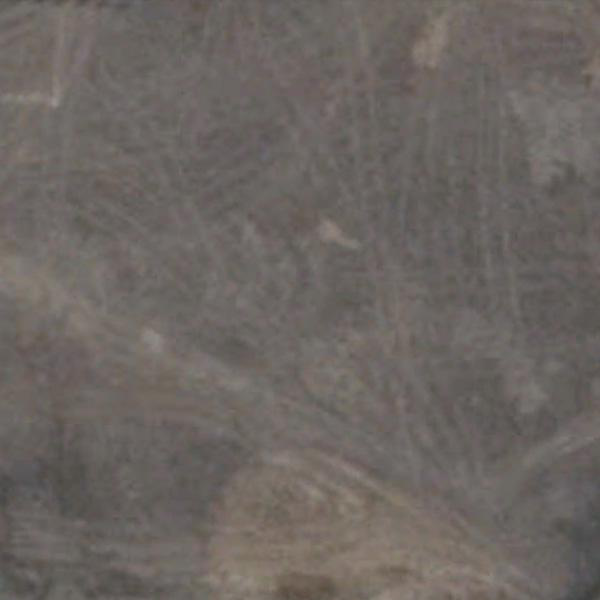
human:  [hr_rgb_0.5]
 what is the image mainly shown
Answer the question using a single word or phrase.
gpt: bare land